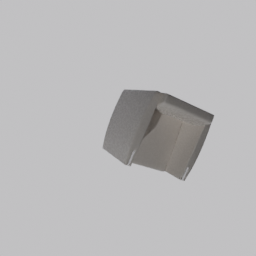
Label: furniture